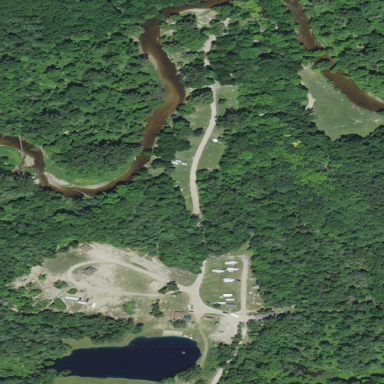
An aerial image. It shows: Campsite for tourism.